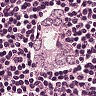
Metastatic tissue present: yes